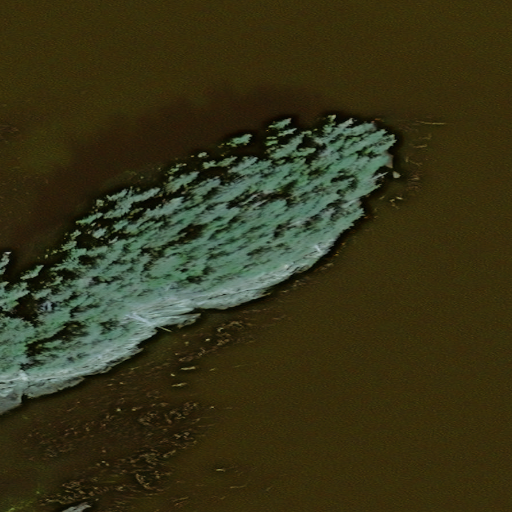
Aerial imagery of island in Alaska named Entrance Island containing only unknown